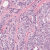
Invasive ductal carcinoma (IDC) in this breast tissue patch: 1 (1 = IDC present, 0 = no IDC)